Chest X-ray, AP view. Patient: 57 years old, sex M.
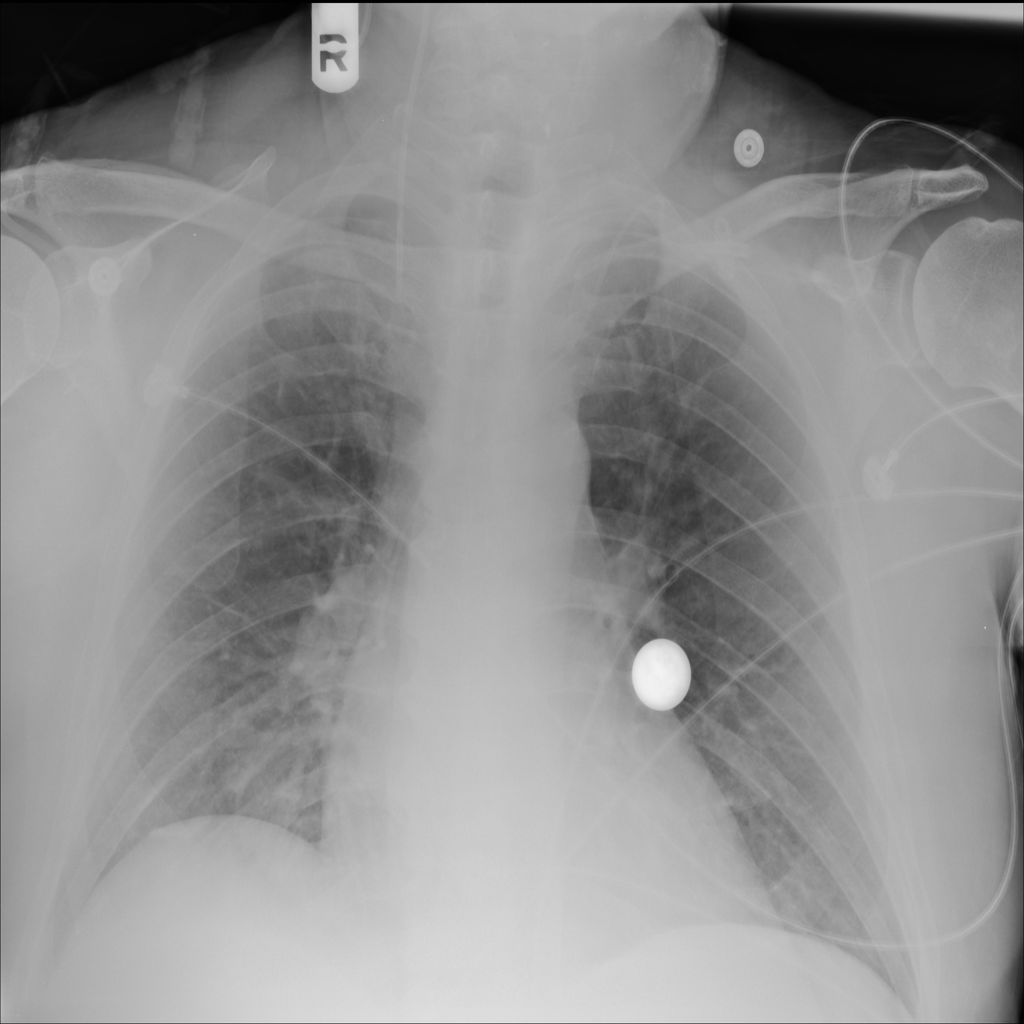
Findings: No Finding